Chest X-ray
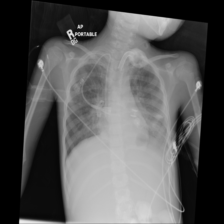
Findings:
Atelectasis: negative
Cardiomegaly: negative
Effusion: negative
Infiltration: negative
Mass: negative
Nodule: negative
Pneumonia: negative
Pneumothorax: negative
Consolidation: negative
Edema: negative
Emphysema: negative
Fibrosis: negative
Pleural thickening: negative
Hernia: negative